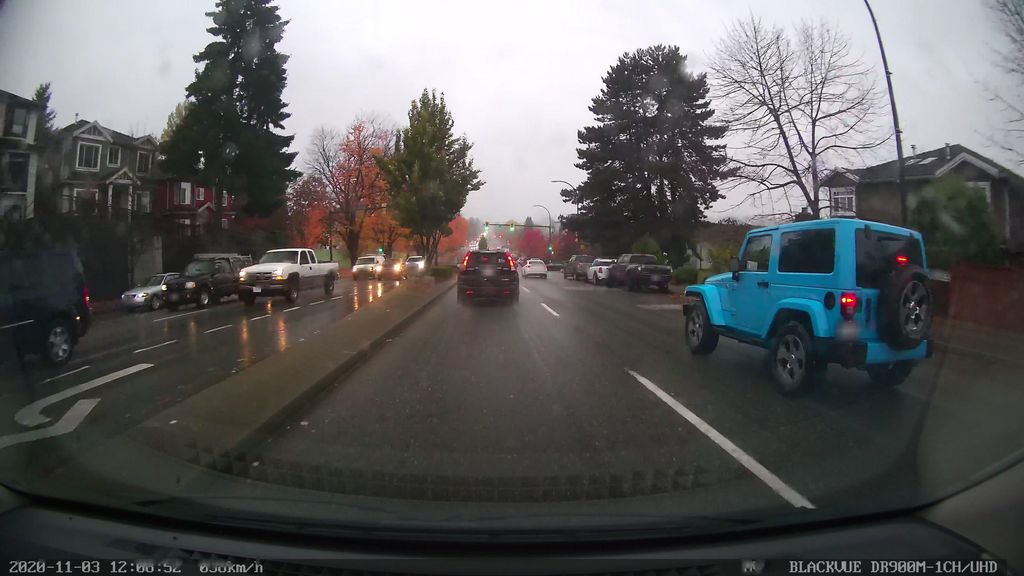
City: vancouver